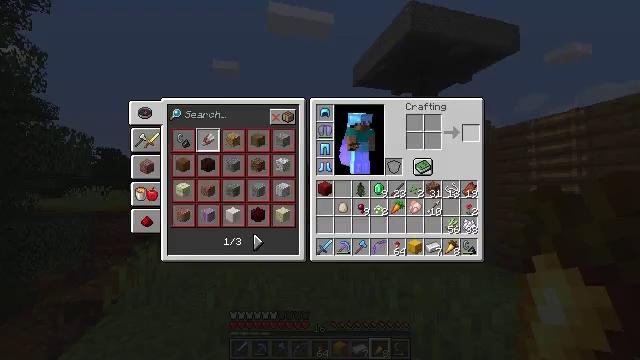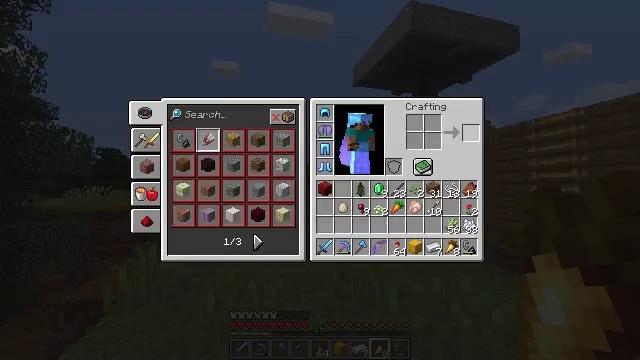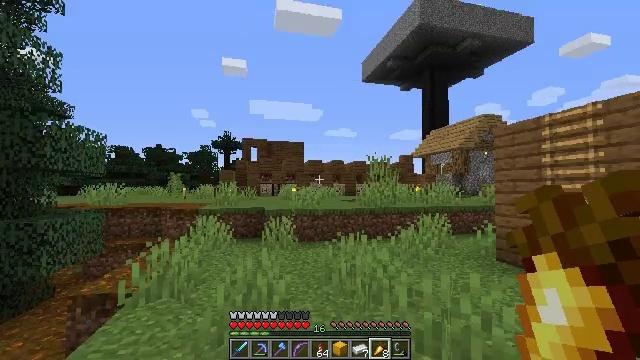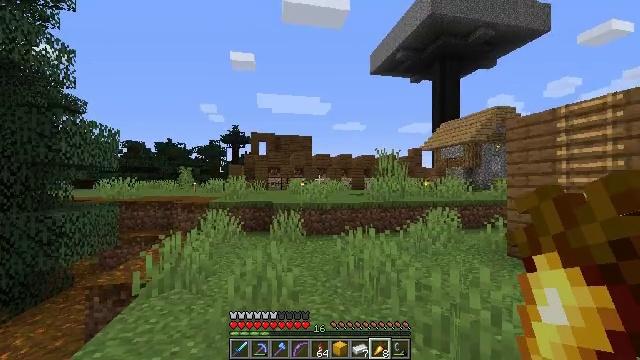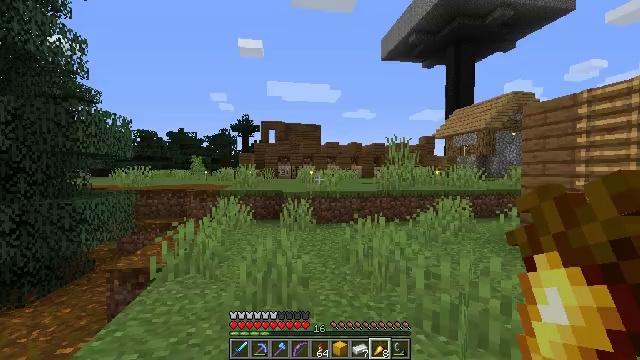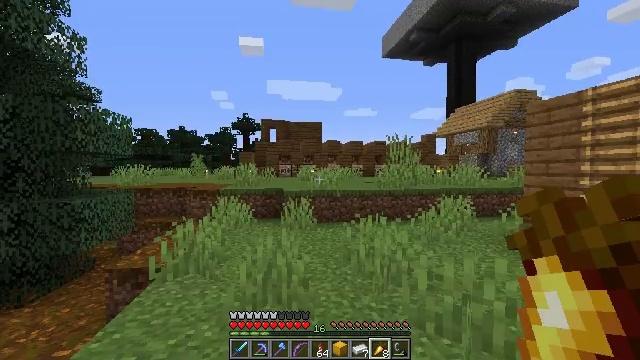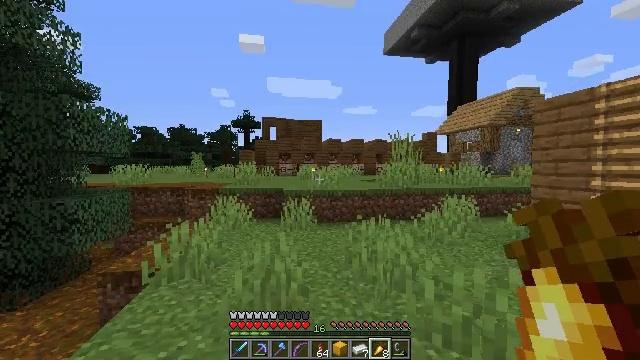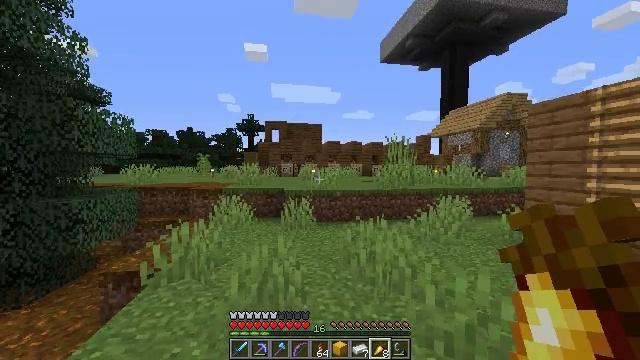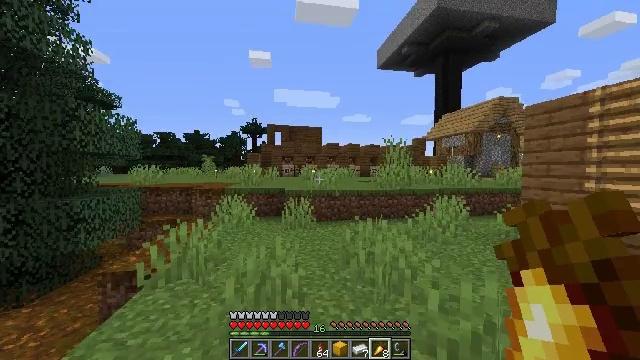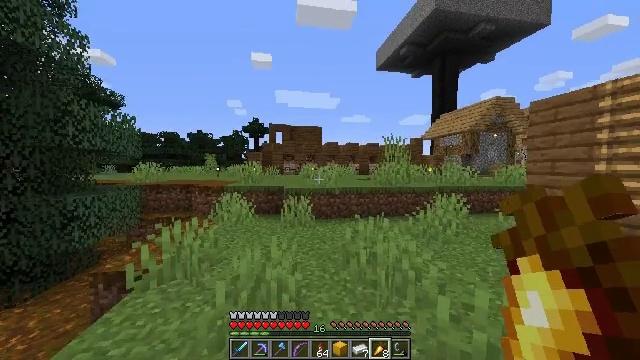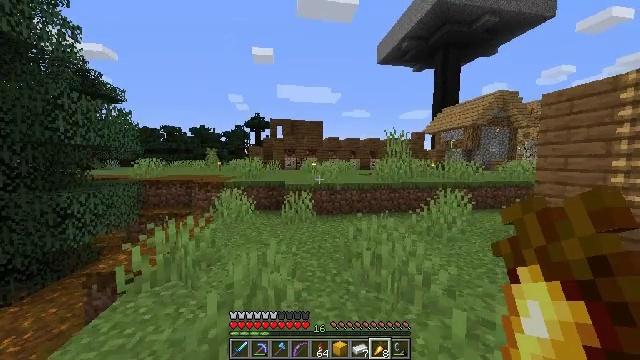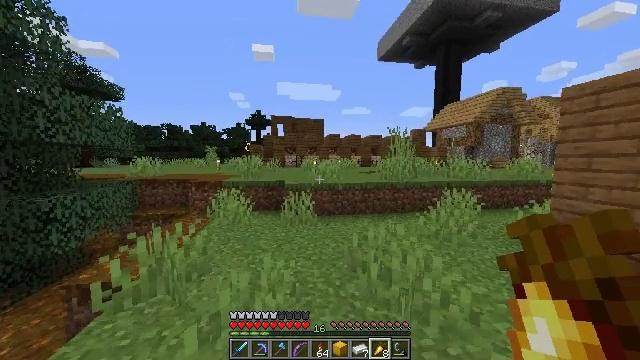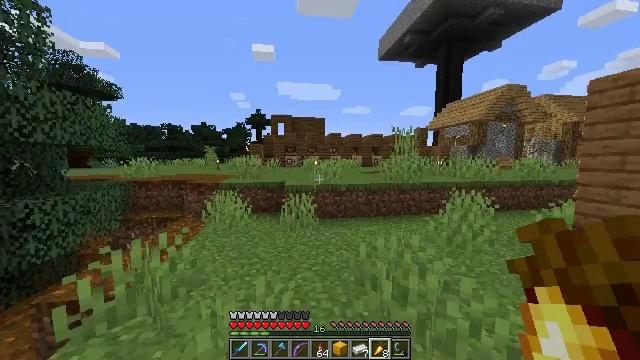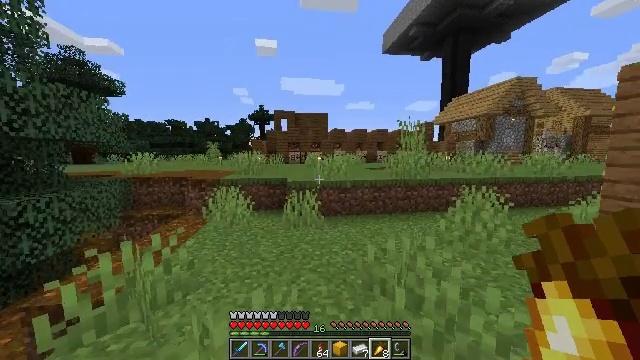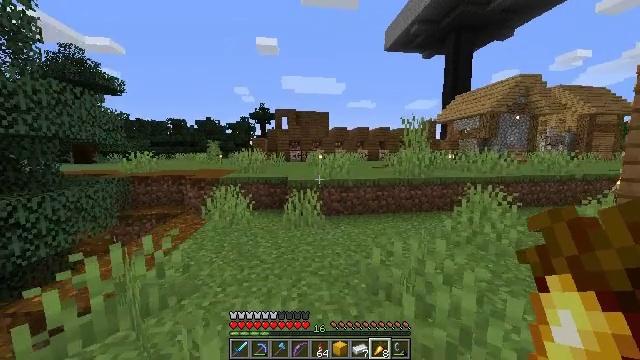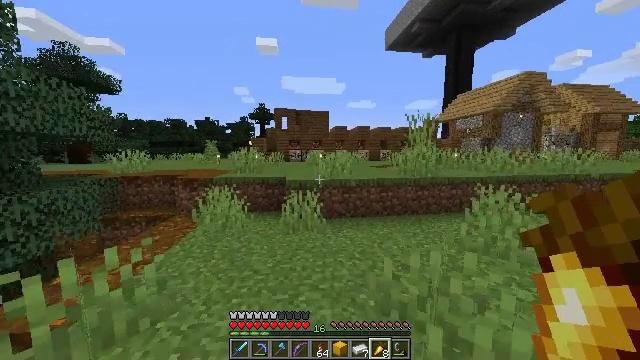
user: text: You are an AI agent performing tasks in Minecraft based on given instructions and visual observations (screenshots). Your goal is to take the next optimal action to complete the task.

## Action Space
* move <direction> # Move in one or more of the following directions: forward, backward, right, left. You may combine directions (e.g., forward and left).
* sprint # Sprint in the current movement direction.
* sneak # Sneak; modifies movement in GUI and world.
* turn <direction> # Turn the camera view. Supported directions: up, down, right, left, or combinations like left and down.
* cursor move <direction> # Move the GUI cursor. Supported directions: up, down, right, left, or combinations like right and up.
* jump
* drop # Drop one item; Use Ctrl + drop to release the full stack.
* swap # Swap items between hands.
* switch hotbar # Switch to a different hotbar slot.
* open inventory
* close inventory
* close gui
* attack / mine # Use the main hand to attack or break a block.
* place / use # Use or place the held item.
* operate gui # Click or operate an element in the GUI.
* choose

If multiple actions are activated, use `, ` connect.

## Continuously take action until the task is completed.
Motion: motion action
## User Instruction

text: Break the spruce leaves to clear the area.
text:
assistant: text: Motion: sneak, open gui
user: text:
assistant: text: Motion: cursor move left
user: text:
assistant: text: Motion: turn left and down, close gui
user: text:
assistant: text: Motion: turn left and down, open inventory
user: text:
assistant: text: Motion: move forward
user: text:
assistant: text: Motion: move forward, sprint
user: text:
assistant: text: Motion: move forward, sprint
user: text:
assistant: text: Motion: move forward, sprint
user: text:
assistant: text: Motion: move forward, sprint
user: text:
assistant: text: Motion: move forward, sprint, turn down
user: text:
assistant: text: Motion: move forward, sprint
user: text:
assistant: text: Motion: move forward, sprint
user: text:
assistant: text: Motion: move forward, sprint, turn down
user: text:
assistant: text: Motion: move forward, sprint
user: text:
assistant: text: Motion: move forward, sprint
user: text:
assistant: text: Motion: move forward, sprint
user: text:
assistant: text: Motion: move forward, sprint
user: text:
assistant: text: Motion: move forward, sprint
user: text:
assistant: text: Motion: move forward, sprint, turn left
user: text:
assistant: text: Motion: move forward, sprint, turn left
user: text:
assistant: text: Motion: move forward, sprint, turn left
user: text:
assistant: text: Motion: move forward, sprint, turn left
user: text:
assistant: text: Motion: move forward, sprint, turn left
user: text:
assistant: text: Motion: move forward, sprint
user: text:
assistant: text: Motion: move forward, sprint
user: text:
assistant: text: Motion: move forward, sprint
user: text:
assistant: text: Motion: move forward, sprint
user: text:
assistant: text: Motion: move forward, sprint, jump
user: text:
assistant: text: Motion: move forward, sprint, jump
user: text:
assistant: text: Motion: move forward, sprint, jump